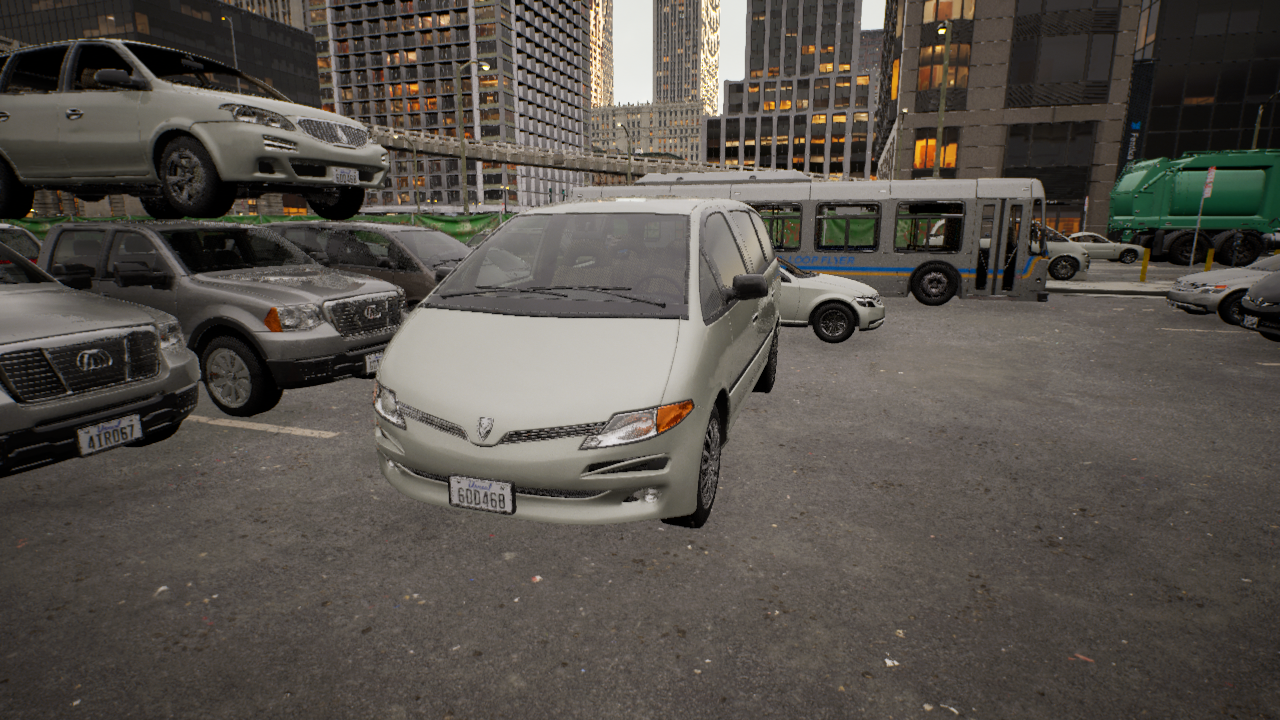
Venue: arterial
Lighting: golden hour
Vehicle rig: minivan